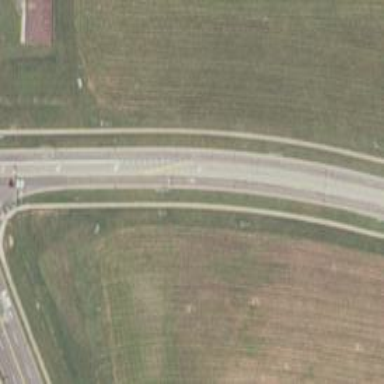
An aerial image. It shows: Road with left marking.